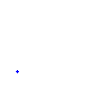
Particle: proton